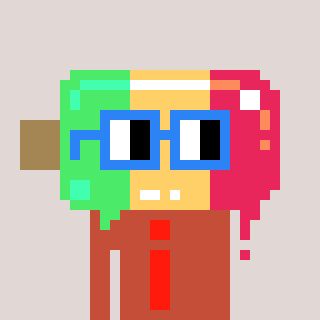
a pixel art character with square blue glasses, a icepop-shaped head and a rust-colored body on a warm background